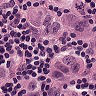
Metastatic tissue present: yes